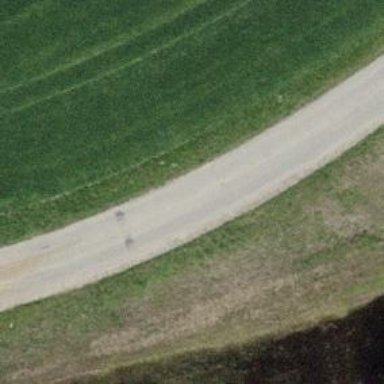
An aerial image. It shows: Asphalt track with grade 1 tracktype.